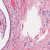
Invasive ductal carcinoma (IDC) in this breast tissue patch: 1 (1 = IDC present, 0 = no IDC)